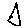
Label: triangle